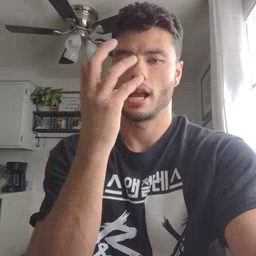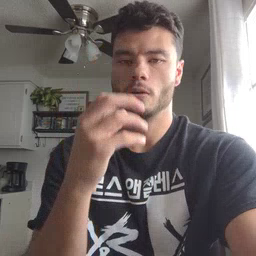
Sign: clown